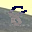
Label: 8